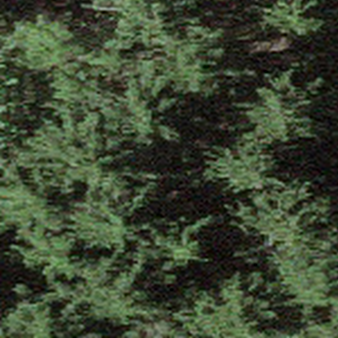
Label: other